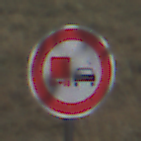
Verkehrszeichen: UeberholverbotKraftfahrzeuge
Umgebung: Outdoor, Nature
Tageszeit: Midday
Wetter: PartlyCloudy
Licht: Natural
Jahreszeit: NotSpecified
Kontrast: HighContrast